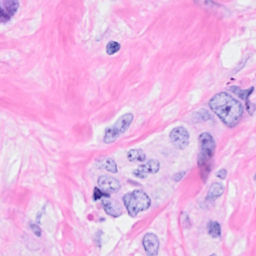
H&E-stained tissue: Breast